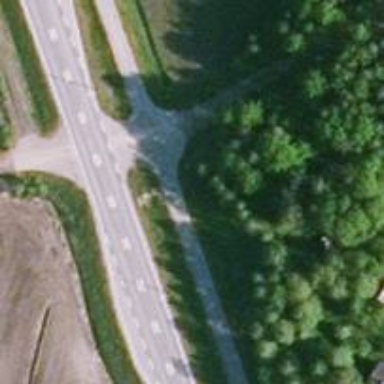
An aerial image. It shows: Unclassified road.